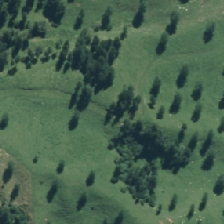
Land cover: indigenous_forest